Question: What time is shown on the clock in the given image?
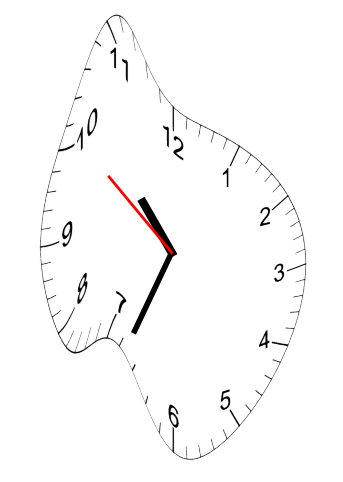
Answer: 10:33:51